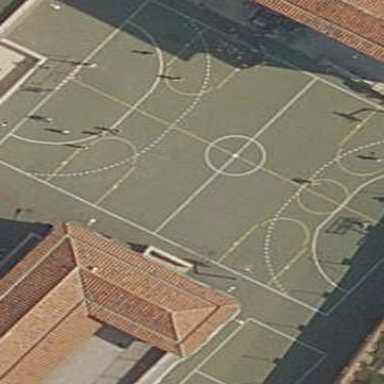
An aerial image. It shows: Sports pitch suitable for playing futsal and basketball.